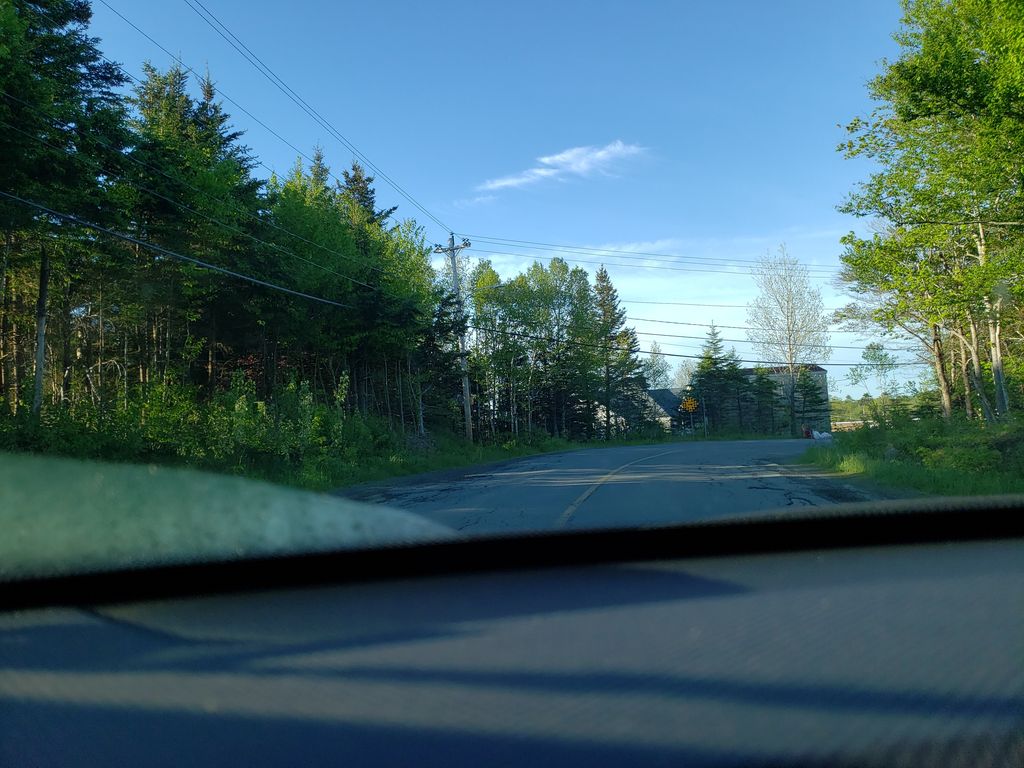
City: halifax